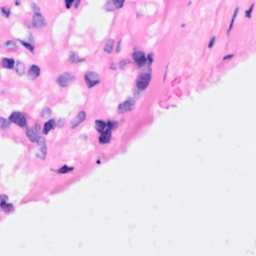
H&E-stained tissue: Breast